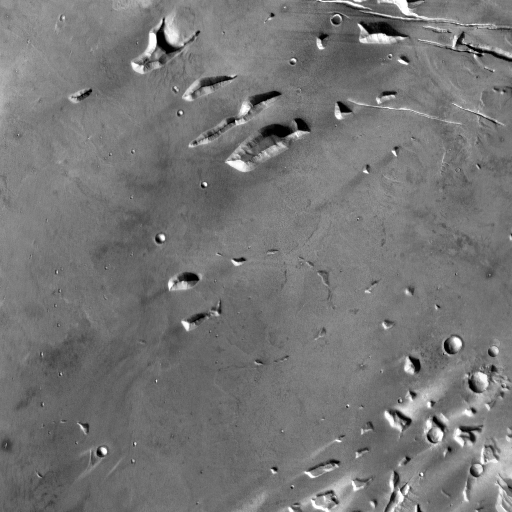
Crater classes present: Background, Other, Buried